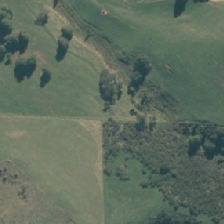
Land cover: grose_broom